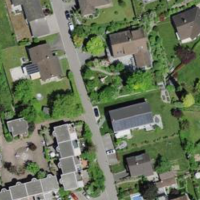
EUNIS habitat code: 54
Species observed at this site:
Geranium nodosum